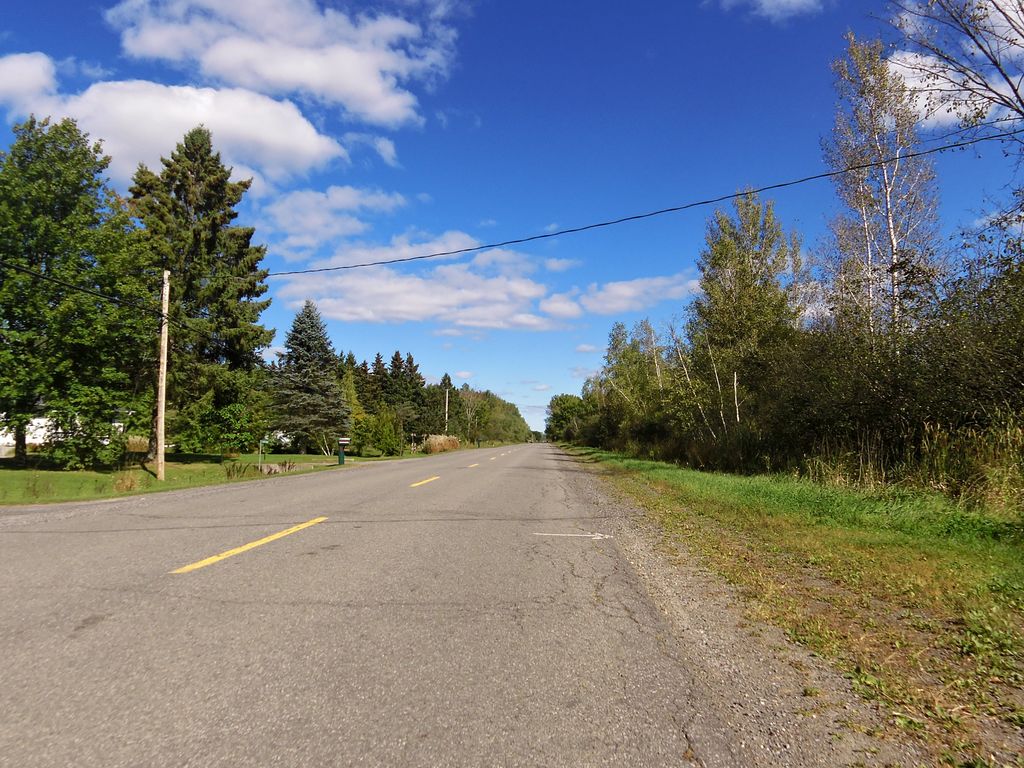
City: ottawa-gatineau